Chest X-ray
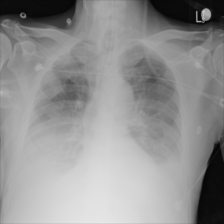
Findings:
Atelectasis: negative
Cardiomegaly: negative
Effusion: positive
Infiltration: negative
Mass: negative
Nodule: negative
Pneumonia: negative
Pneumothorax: negative
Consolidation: negative
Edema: negative
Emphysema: negative
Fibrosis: negative
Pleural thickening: negative
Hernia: negative